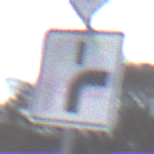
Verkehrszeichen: VerlaufVorfahrtsstrasse8
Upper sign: Vorfahrtsstrasse
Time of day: MorningAfternoon
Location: Outdoor (Nature)
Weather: PartlyCloudy
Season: Winter
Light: Natural